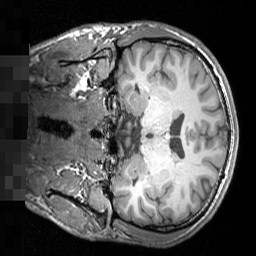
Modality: T1w
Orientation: coronal
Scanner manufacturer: siemens
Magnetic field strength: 3 T
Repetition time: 1.5 s
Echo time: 0.00291 s